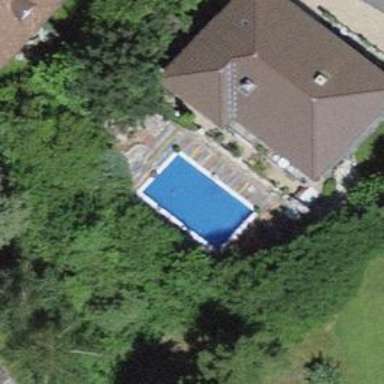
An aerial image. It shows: Swimming pool located in leisure land.